Breast ultrasound image
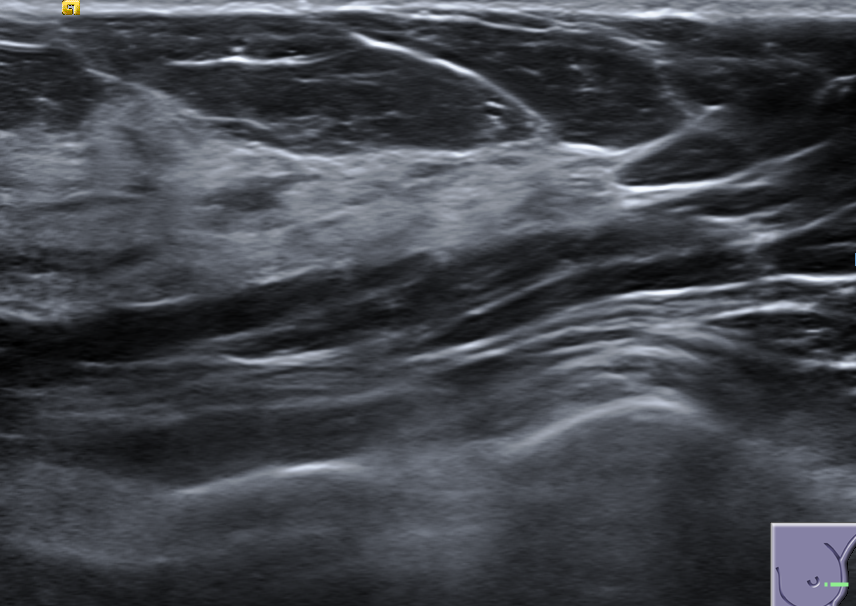
Diagnosis: normal